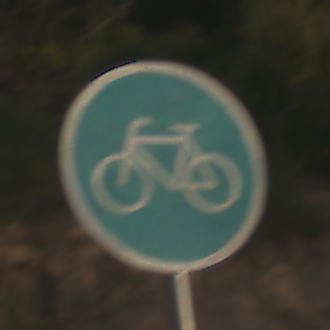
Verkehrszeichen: Radweg
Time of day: SunriseSunset
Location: Outdoor (Nature)
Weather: PartlyCloudy
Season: NotSpecified
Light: Natural